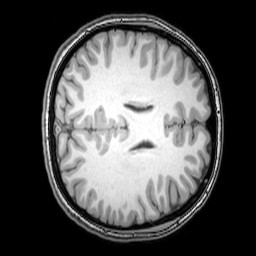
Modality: T1w
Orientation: axial
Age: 21
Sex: female
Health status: healthy
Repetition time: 0.081 s
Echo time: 0.037 s